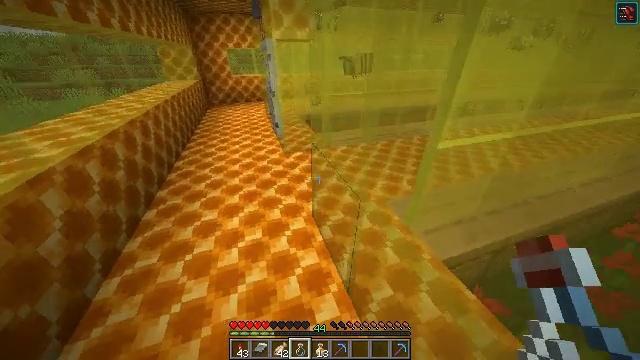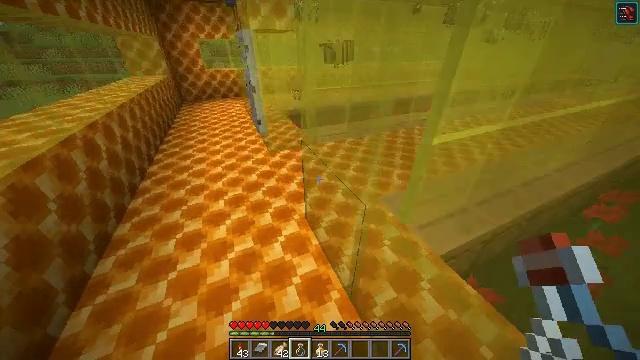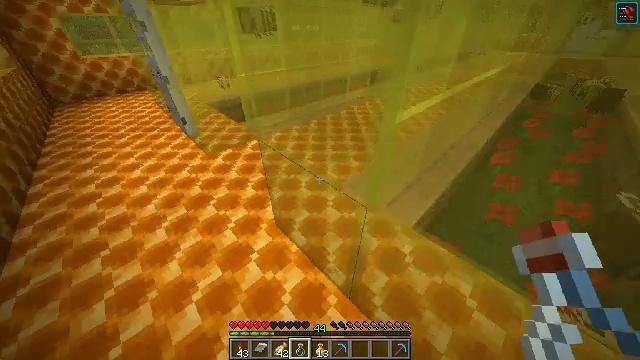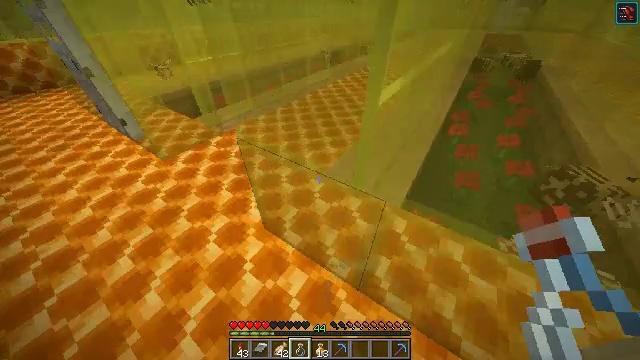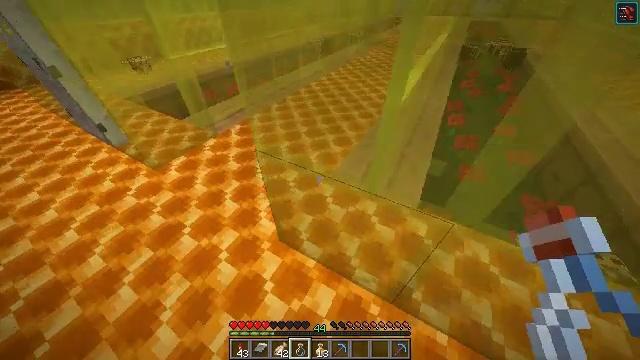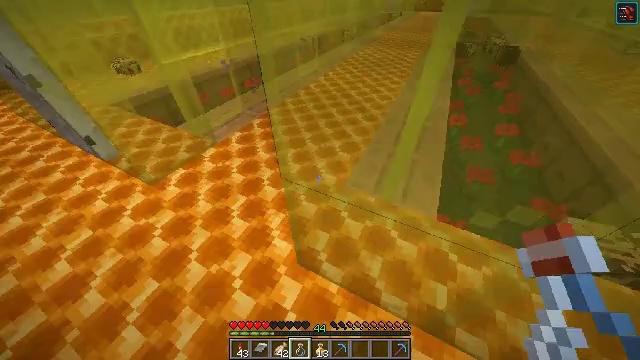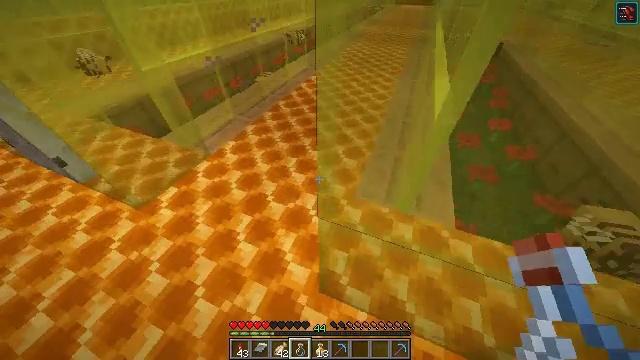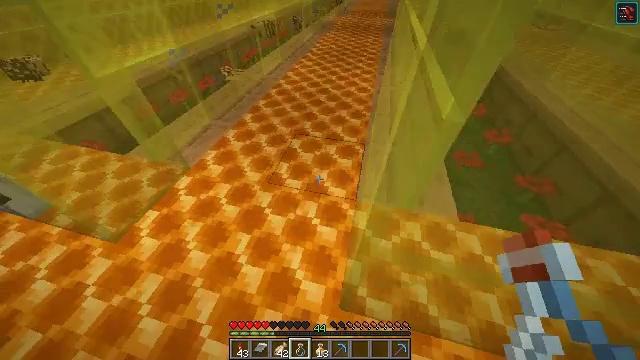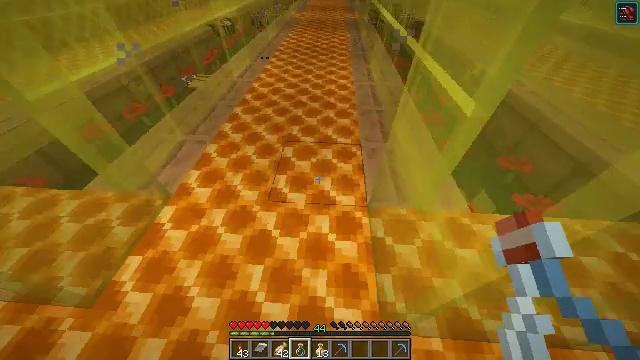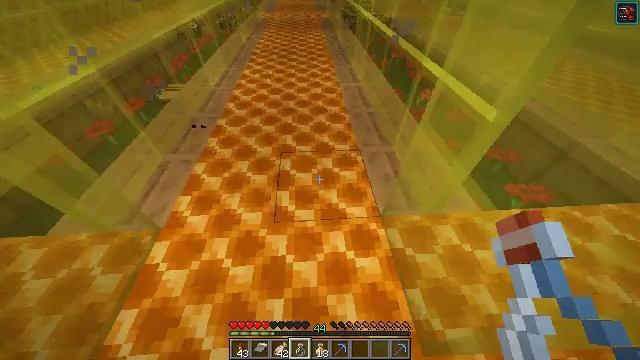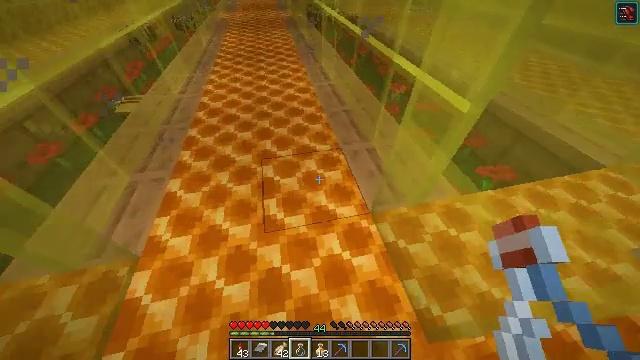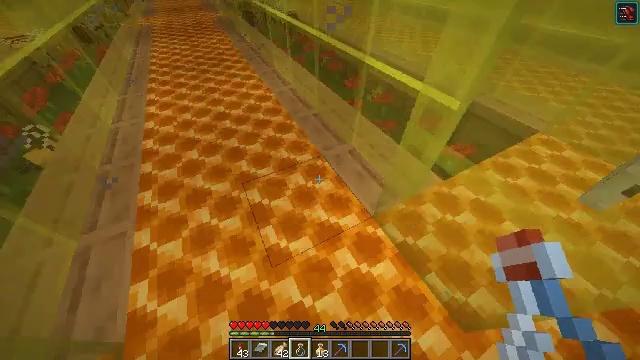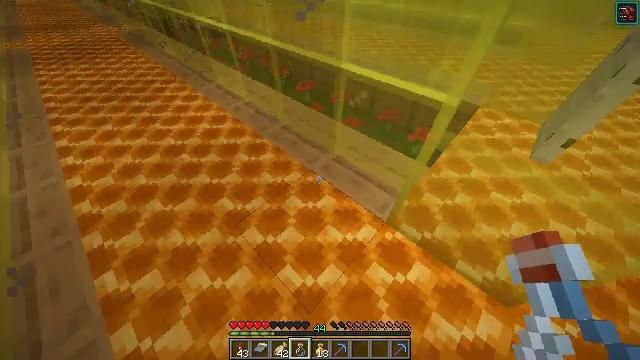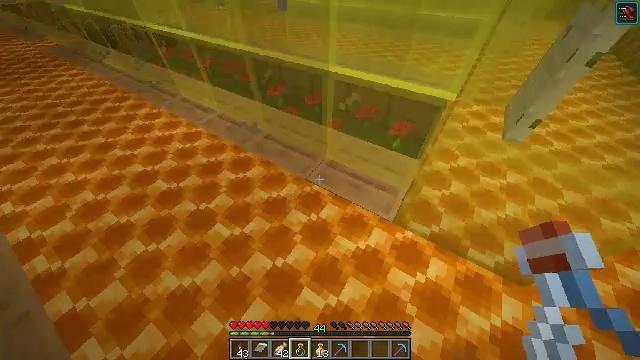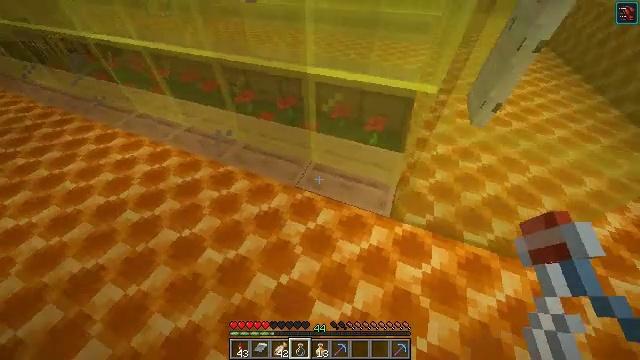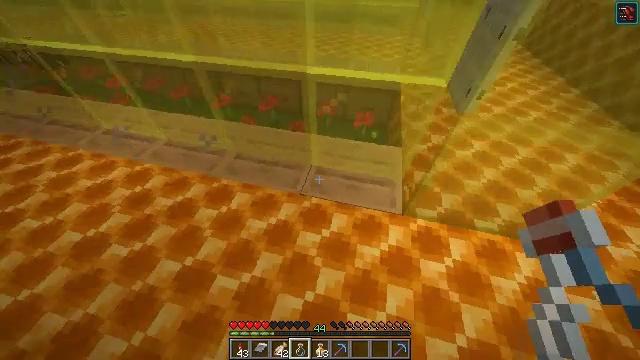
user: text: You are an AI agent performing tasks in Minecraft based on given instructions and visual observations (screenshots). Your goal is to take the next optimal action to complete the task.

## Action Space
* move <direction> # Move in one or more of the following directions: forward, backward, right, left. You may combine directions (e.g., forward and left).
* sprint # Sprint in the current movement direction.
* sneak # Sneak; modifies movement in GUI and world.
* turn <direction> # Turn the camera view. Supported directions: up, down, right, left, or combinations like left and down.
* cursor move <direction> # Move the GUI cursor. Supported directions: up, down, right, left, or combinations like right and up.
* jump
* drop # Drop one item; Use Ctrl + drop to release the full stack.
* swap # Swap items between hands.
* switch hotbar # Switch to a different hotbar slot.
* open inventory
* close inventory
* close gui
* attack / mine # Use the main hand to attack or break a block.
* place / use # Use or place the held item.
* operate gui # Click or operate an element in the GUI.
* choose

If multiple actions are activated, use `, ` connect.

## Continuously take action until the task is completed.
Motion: motion action
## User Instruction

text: Craft a honey block.
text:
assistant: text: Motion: move forward and move left, turn right and down
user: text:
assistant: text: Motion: move forward and move left, turn right and down
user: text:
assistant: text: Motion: move forward and move left, turn right and down
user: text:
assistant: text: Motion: move forward and move left, turn right and down
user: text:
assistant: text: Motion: move forward and move left, turn right
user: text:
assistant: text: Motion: move forward and move left, turn right and down
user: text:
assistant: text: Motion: move forward and move left, turn right and down
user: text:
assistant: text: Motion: move forward and move left, turn right
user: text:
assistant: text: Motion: move forward and move left, turn right
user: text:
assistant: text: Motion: move forward and move left, turn right
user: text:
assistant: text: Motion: move forward and move left, turn right
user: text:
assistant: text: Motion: move forward and move left, turn right
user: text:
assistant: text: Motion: move forward and move left, turn right
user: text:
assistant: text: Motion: move forward and move left, turn right
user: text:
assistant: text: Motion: turn right
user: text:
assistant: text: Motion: turn right and down
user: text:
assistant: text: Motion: turn right and down
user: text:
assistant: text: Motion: turn right
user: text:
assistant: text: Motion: no_op
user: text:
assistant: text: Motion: turn right
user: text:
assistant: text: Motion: turn right
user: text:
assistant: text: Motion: no_op
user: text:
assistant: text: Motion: no_op
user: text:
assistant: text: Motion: turn left
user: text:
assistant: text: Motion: use / place
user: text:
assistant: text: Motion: use / place
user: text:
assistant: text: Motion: move left, use / place
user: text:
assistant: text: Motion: move left, use / place
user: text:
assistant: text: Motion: move left, use / place
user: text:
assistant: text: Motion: move left, turn left, use / place